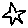
Label: star